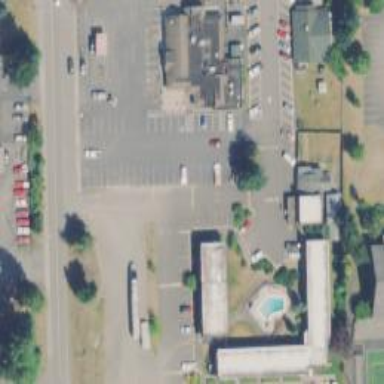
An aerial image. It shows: Motel.